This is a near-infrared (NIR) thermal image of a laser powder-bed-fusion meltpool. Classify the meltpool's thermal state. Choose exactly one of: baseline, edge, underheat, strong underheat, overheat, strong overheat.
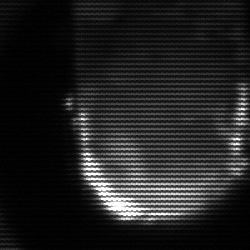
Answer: baseline